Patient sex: M
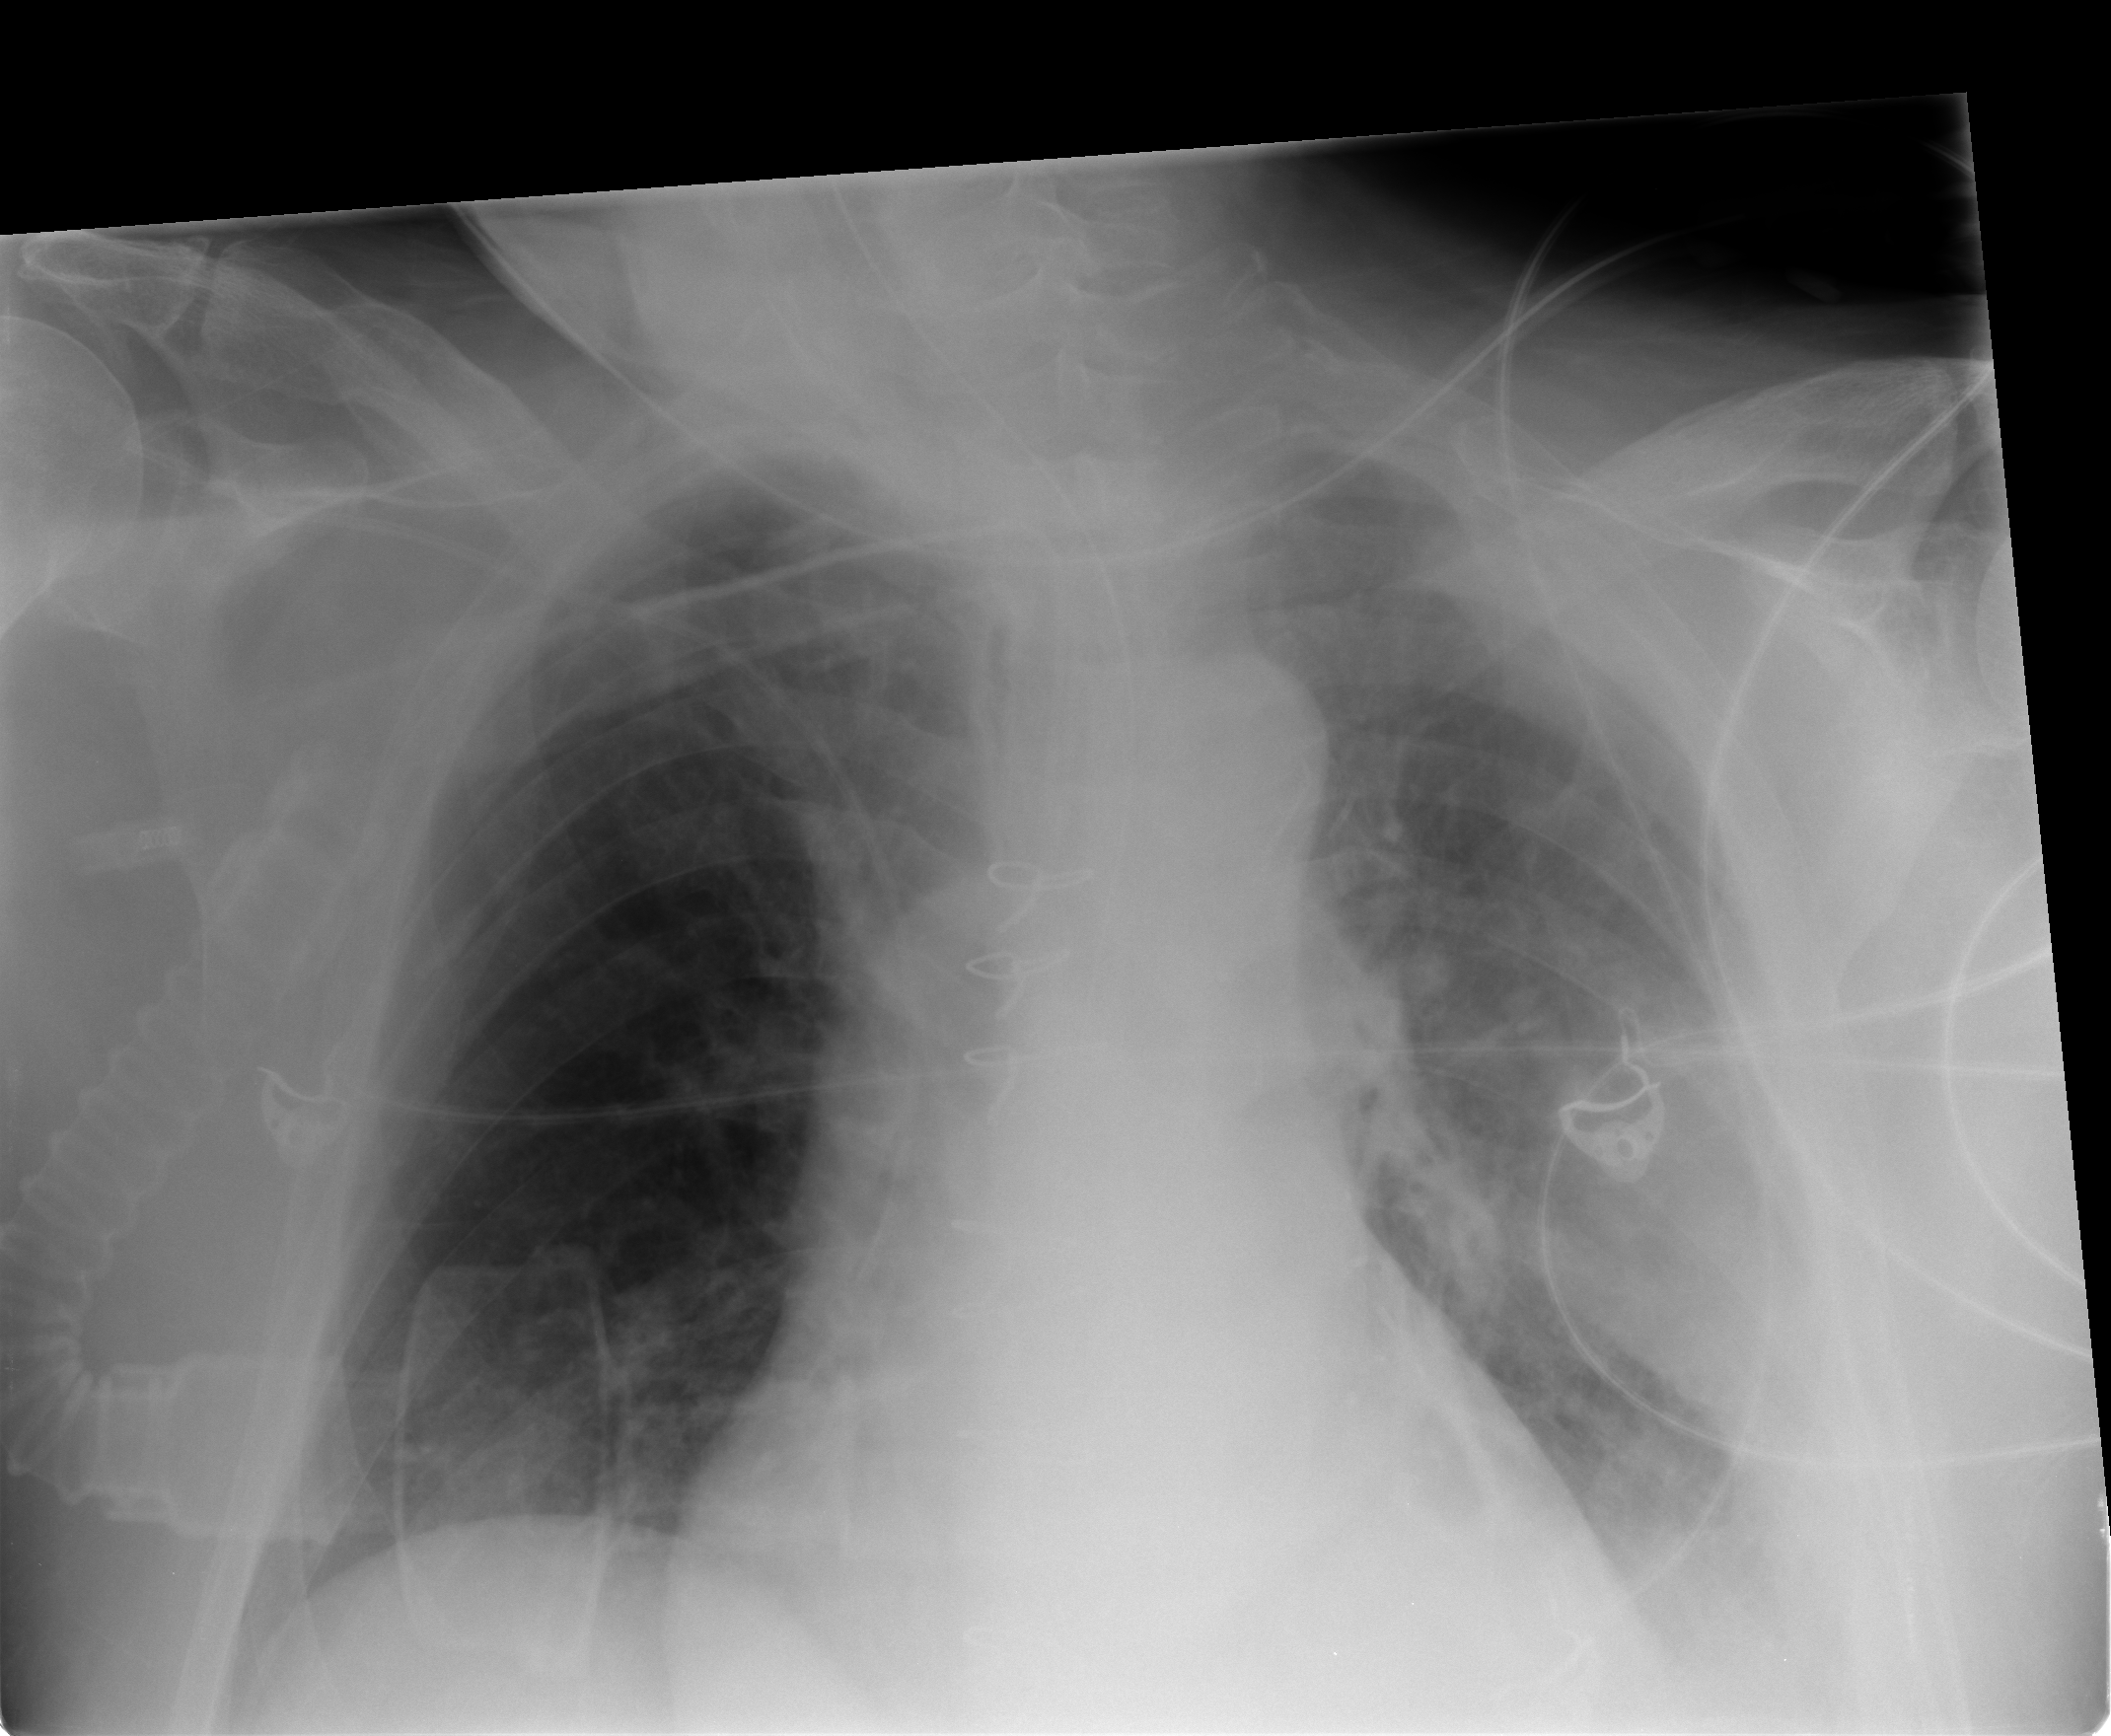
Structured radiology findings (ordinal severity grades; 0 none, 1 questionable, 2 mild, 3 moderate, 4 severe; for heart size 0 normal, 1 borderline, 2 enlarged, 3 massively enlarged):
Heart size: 2
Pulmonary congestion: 2
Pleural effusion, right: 0
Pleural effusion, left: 2
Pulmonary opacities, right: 0
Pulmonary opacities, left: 2
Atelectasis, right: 2
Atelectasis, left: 2